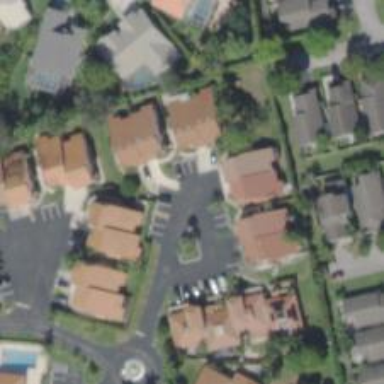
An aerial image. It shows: Living street.